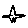
Label: star